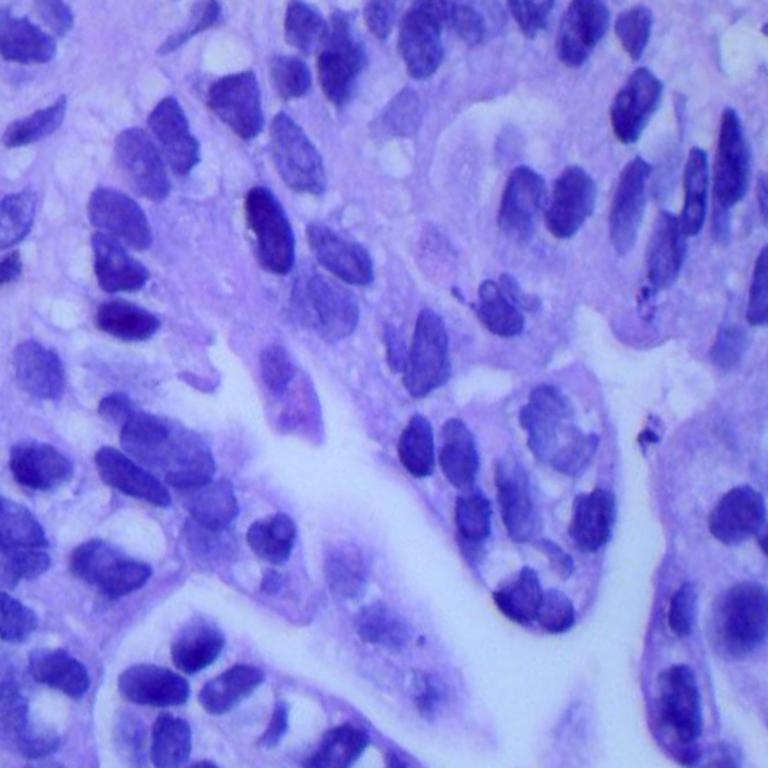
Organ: lung
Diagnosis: adenocarcinomas